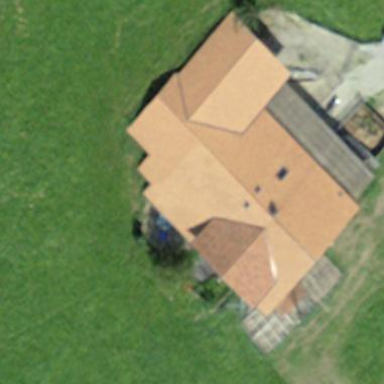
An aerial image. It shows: Farm building.